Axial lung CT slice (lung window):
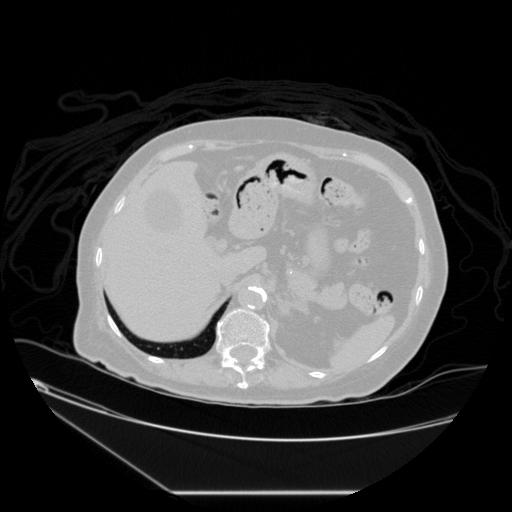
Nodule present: no